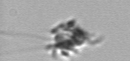
Label: detritus